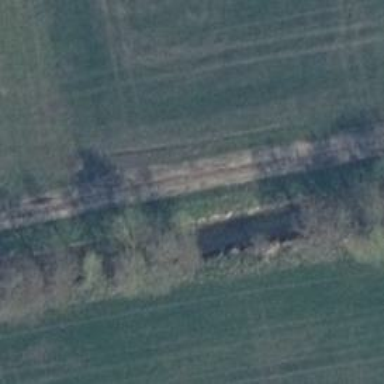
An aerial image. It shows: Track with grade 4 tracktype.